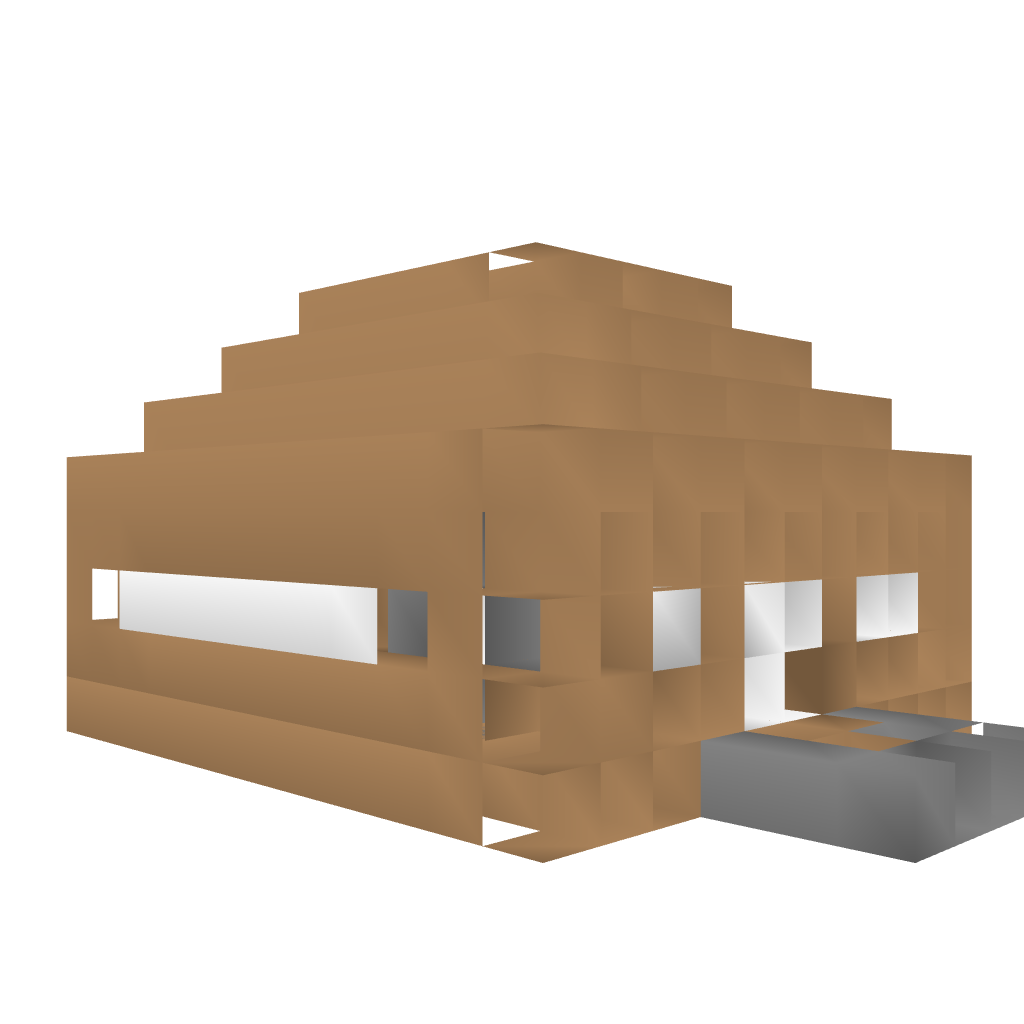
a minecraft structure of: improved log house with some windows